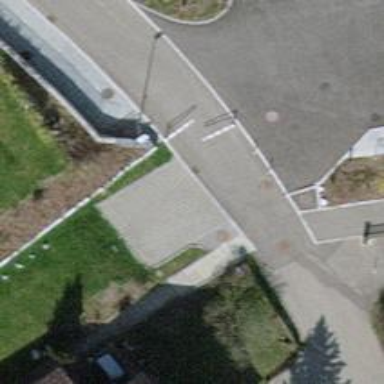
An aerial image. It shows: Lift gate barrier.